Question: I have the layout presently using nested_form_for as:

with the code as simply:
'''
<%= f.label :monday %>
<%= f.check_box :monday %>
<%= f.label :tuesday %>
<%= f.check_box :tuesday %>
<%= f.label :wednesday %>
<%= f.check_box :wednesday %>
<%= f.label :thursday %>
<%= f.check_box :thursday %>
'''
But I would like if these attributes could like listed in a straight line with breaks such as:
Monday | Tuesday | Wednesday | Thursday ....
Is there a setting in nested_form_for to allow this?
'''
<hr>
<strong>Day(s) special Will Appear</strong>
<ul id="dayForm">
<label for="campaign_monday">Monday</label>
<input name="campaign[monday]" type="hidden" value="0" /><input id="campaign_monday" name="campaign[monday]" type="checkbox" value="1" />
<label for="campaign_tuesday">Tuesday</label>
<input name="campaign[tuesday]" type="hidden" value="0" /><input id="campaign_tuesday" name="campaign[tuesday]" type="checkbox" value="1" />
<label for="campaign_wednesday">Wednesday</label>
<input name="campaign[wednesday]" type="hidden" value="0" /><input id="campaign_wednesday" name="campaign[wednesday]" type="checkbox" value="1" />
<label for="campaign_thursday">Thursday</label>
<input name="campaign[thursday]" type="hidden" value="0" /><input id="campaign_thursday" name="campaign[thursday]" type="checkbox" value="1" />
<label for="campaign_friday">Friday</label>
<input name="campaign[friday]" type="hidden" value="0" /><input id="campaign_friday" name="campaign[friday]" type="checkbox" value="1" />
<label for="campaign_saturday">Saturday</label>
<input name="campaign[saturday]" type="hidden" value="0" /><input id="campaign_saturday" name="campaign[saturday]" type="checkbox" value="1" />
<label for="campaign_sunday">Sunday</label>
<input name="campaign[sunday]" type="hidden" value="0" /><input id="campaign_sunday" name="campaign[sunday]" type="checkbox" value="1" />
</ul>
'''
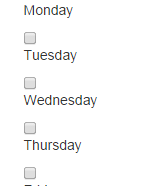
Answer: Rails form_for helpers help you generate HTML; the HTML generated is still subject to the same rules as other HTML elements. Rails offers ways to add HTML/CSS to the form fields themselves, which may be what you are looking for. For example,
'''
<%= f.label :monday, :class => 'inline' %>
'''
The ':class => 'inline'' adds the class 'inline' to the HTML form element on the page and you can add styling thereafter to '.inline {}' in your css file.
But you could also simply do something like:
Wrap the form fields with a '<ul>' tag,
'''
<ul id="dayForm">
<%= f.label :monday %>
<%= f.check_box :monday %>
<%= f.label :tuesday %>
<%= f.check_box :tuesday %>
<%= f.label :wednesday %>
<%= f.check_box :wednesday %>
<%= f.label :thursday %>
<%= f.check_box :thursday %>
</ul>
'''
And in your css file,
'''
ul#dayForm {
list-style: none;
}
ul#dayForm input {
display: list-item;
float: left;
width: 100px; /* adjust depending on desired size */
}
ul#dayForm label {
display: list-item;
float: left;
width: 100px; /* adjust depending on desired size */
}
'''
To create the inline effect that you are looking for.